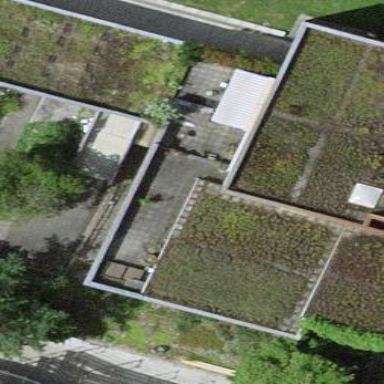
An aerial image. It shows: School building.